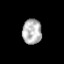
Tissue: prostate
Cell type: Epithelial cells
Senescence score: 0.3197
Nuclear area (px): 475
Mean DAPI intensity: 181.823